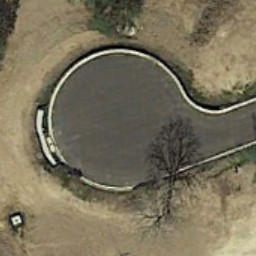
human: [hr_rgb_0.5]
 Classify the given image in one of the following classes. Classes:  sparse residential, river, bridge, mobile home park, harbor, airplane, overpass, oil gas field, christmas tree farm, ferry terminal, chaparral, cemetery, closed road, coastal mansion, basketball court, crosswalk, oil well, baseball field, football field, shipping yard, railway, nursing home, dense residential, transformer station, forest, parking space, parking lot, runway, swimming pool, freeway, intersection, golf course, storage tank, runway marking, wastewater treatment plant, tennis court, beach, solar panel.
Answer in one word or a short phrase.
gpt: closed road